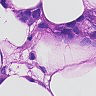
Metastatic tissue present: yes